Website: bh-photo
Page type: address-validator
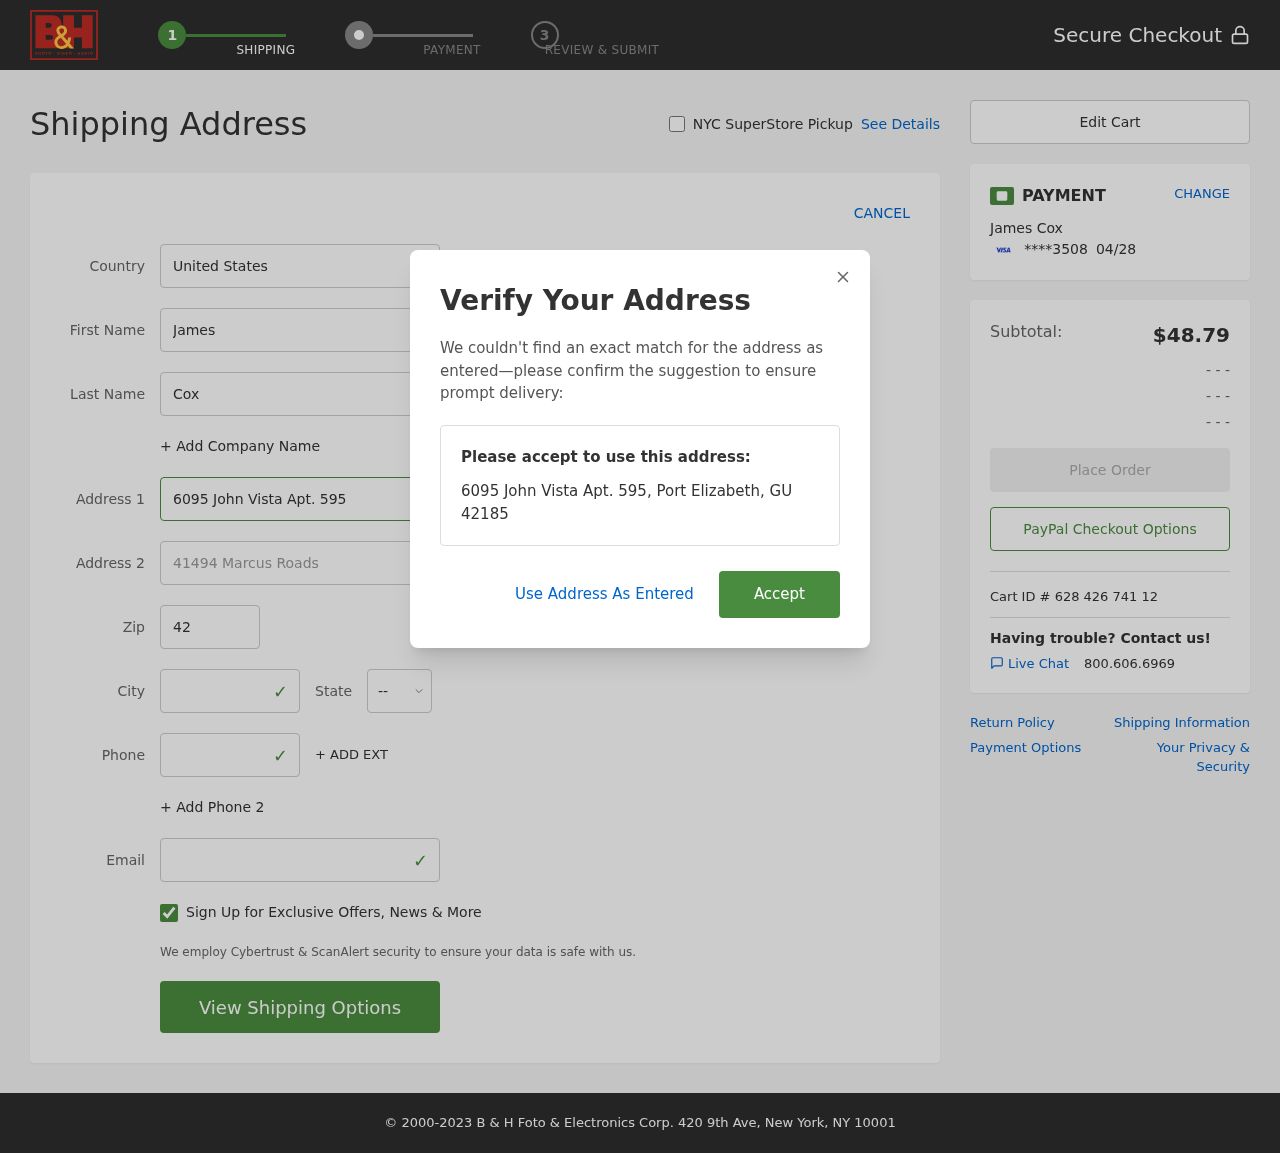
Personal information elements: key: PII_CARD_EXPIRY
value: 04/28
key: PII_CARD_LAST4
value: ****3508
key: PII_CITY
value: Port Elizabeth
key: PII_COUNTRY
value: United States
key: PII_EMAIL
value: james_cox@yahoo.com
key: PII_FIRSTNAME
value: James
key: PII_FULLNAME
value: James Cox
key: PII_LASTNAME
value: Cox
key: PII_PHONE
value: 8808590824
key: PII_POSTCODE
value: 42185
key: PII_STATE_ABBR
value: GU
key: PII_STREET
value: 6095 John Vista Apt. 595
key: PII_STREET2
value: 41494 Marcus Roads
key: PII_CITY_STATE_ZIP
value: Port Elizabeth, GU 42185
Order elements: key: ORDER_SUBTOTAL
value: $48.79
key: ORDER_ID
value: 628 426 741 12